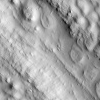
Atmospheric dust classification: not_dusty